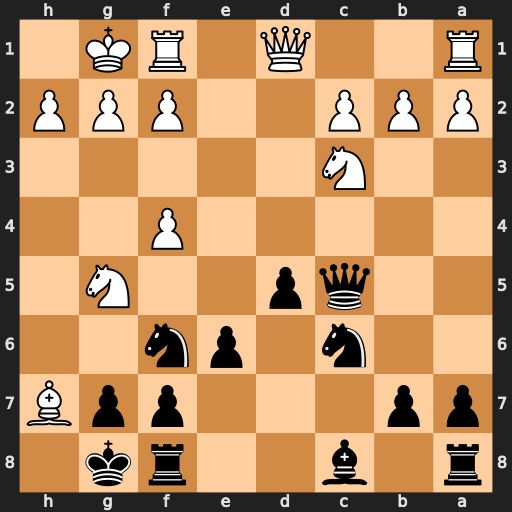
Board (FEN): r1b2rk1/pp3ppB/2n1pn2/2qp2N1/5P2/2N5/PPP2PPP/R2Q1RK1
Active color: b
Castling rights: -
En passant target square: -
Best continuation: Nxh7 Nxh7 Kxh7